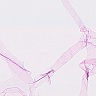
Metastatic tissue present: no